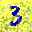
Label: 3